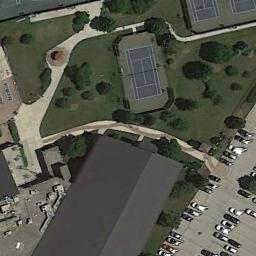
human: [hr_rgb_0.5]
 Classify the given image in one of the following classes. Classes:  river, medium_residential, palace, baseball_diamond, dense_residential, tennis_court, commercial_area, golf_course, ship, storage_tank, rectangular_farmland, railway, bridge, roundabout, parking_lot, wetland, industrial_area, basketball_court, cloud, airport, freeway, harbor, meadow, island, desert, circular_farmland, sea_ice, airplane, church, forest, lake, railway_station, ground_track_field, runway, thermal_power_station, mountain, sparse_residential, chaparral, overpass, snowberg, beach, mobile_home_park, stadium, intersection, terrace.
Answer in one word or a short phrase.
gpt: tennis_court